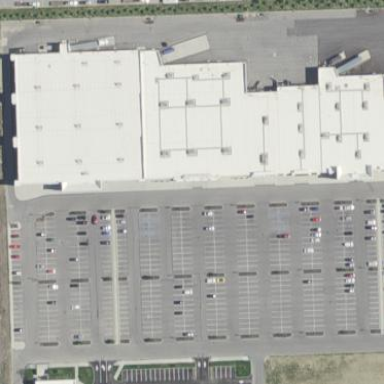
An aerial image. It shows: Retail building housing department store.